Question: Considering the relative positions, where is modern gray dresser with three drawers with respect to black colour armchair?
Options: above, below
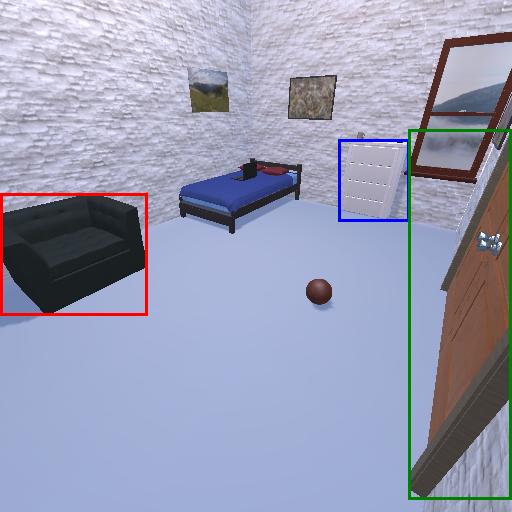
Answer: above